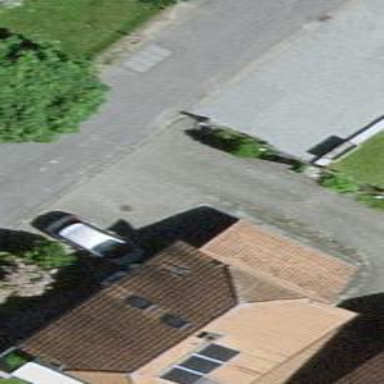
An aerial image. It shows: Residential building.